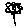
Label: flower